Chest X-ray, PA view. Patient: 62 years old, sex M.
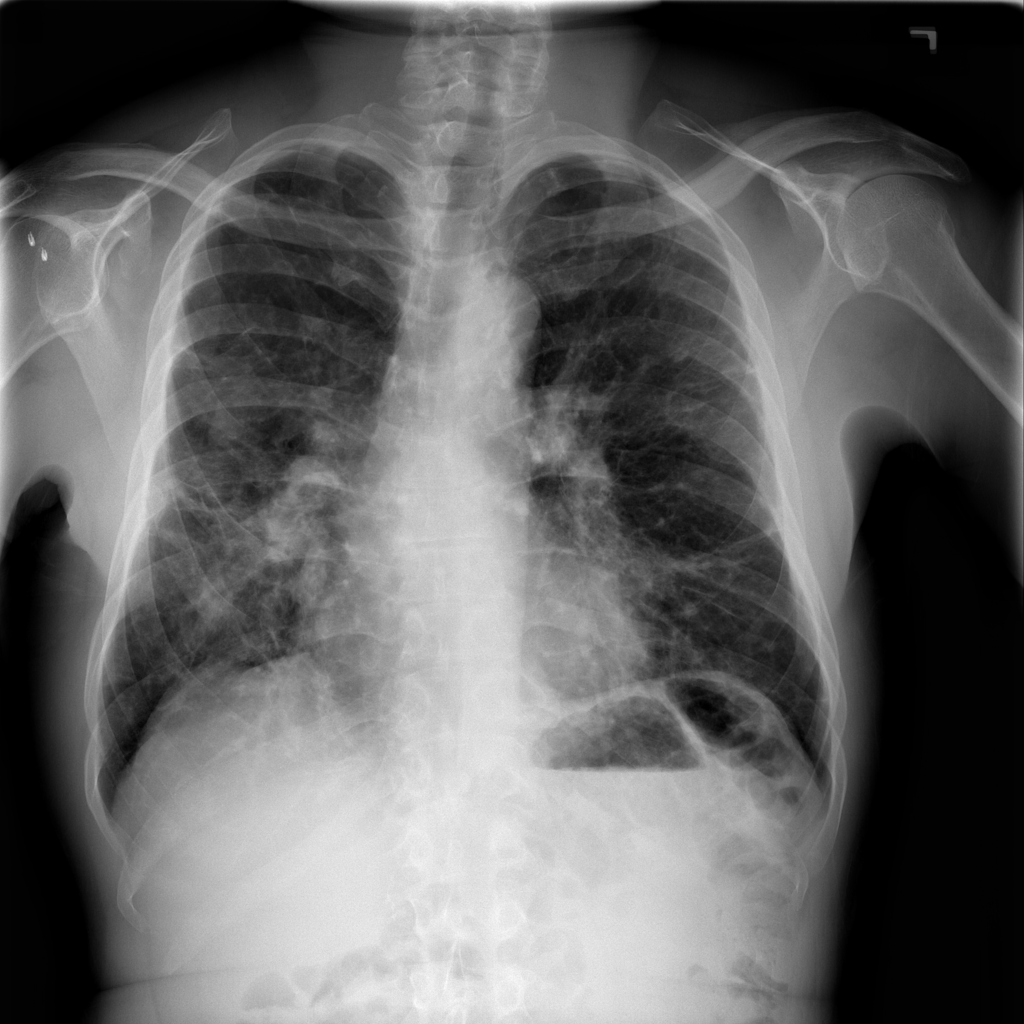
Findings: No Finding